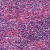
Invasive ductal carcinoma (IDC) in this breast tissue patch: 1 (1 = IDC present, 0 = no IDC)